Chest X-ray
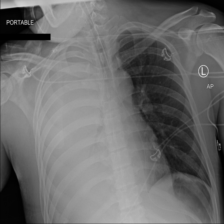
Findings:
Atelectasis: positive
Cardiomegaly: negative
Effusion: positive
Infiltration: negative
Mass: negative
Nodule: negative
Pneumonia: negative
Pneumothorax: negative
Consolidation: negative
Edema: negative
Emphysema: negative
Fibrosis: negative
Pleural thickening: negative
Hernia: negative